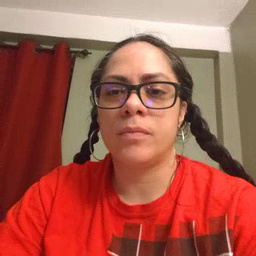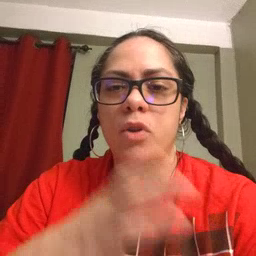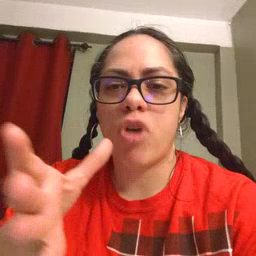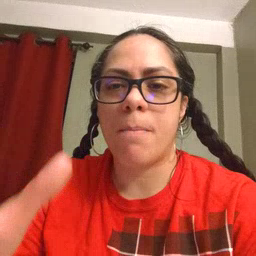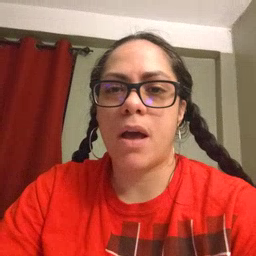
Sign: grandma